Field crop: maize
Growth stage: 2
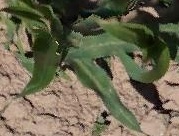
Species: maize